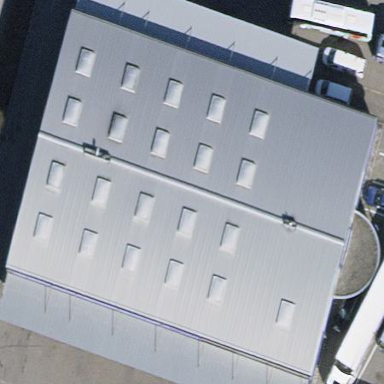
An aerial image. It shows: Car repair shop located in building.